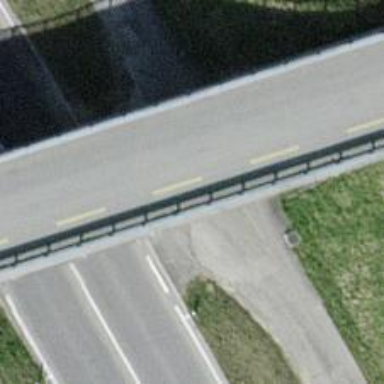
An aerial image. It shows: Cycle lane on asphalt bridge.